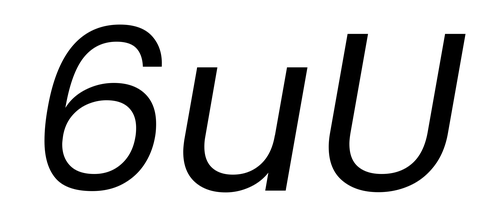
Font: Poppins-Italic